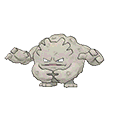
Pok\u00e9mon: graveler